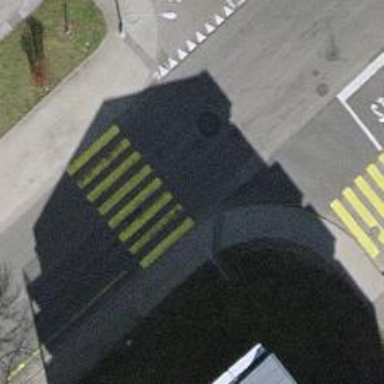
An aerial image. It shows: Uncontrolled footway crossing with markings.